Question: Why is the last item on my 'UIAlertView' bold?

I notice this happens on all of my Alert Views, regardless of weather or not I have a 'cancelButtonTitle' or how many items I have in the alert view.
Does anyone know why this happens and how I can make all of the titles even?
'''
- (IBAction)showGender:(id)sender {
UIAlertView *genAlert = [[UIAlertView alloc] initWithTitle:@"Select gender."
message:nil
delegate:self
cancelButtonTitle:nil
otherButtonTitles:@"Male", @"Female", @"Transgender", @"Unknown", nil];
genAlert.tag = 4;
[genAlert show];
}
'''
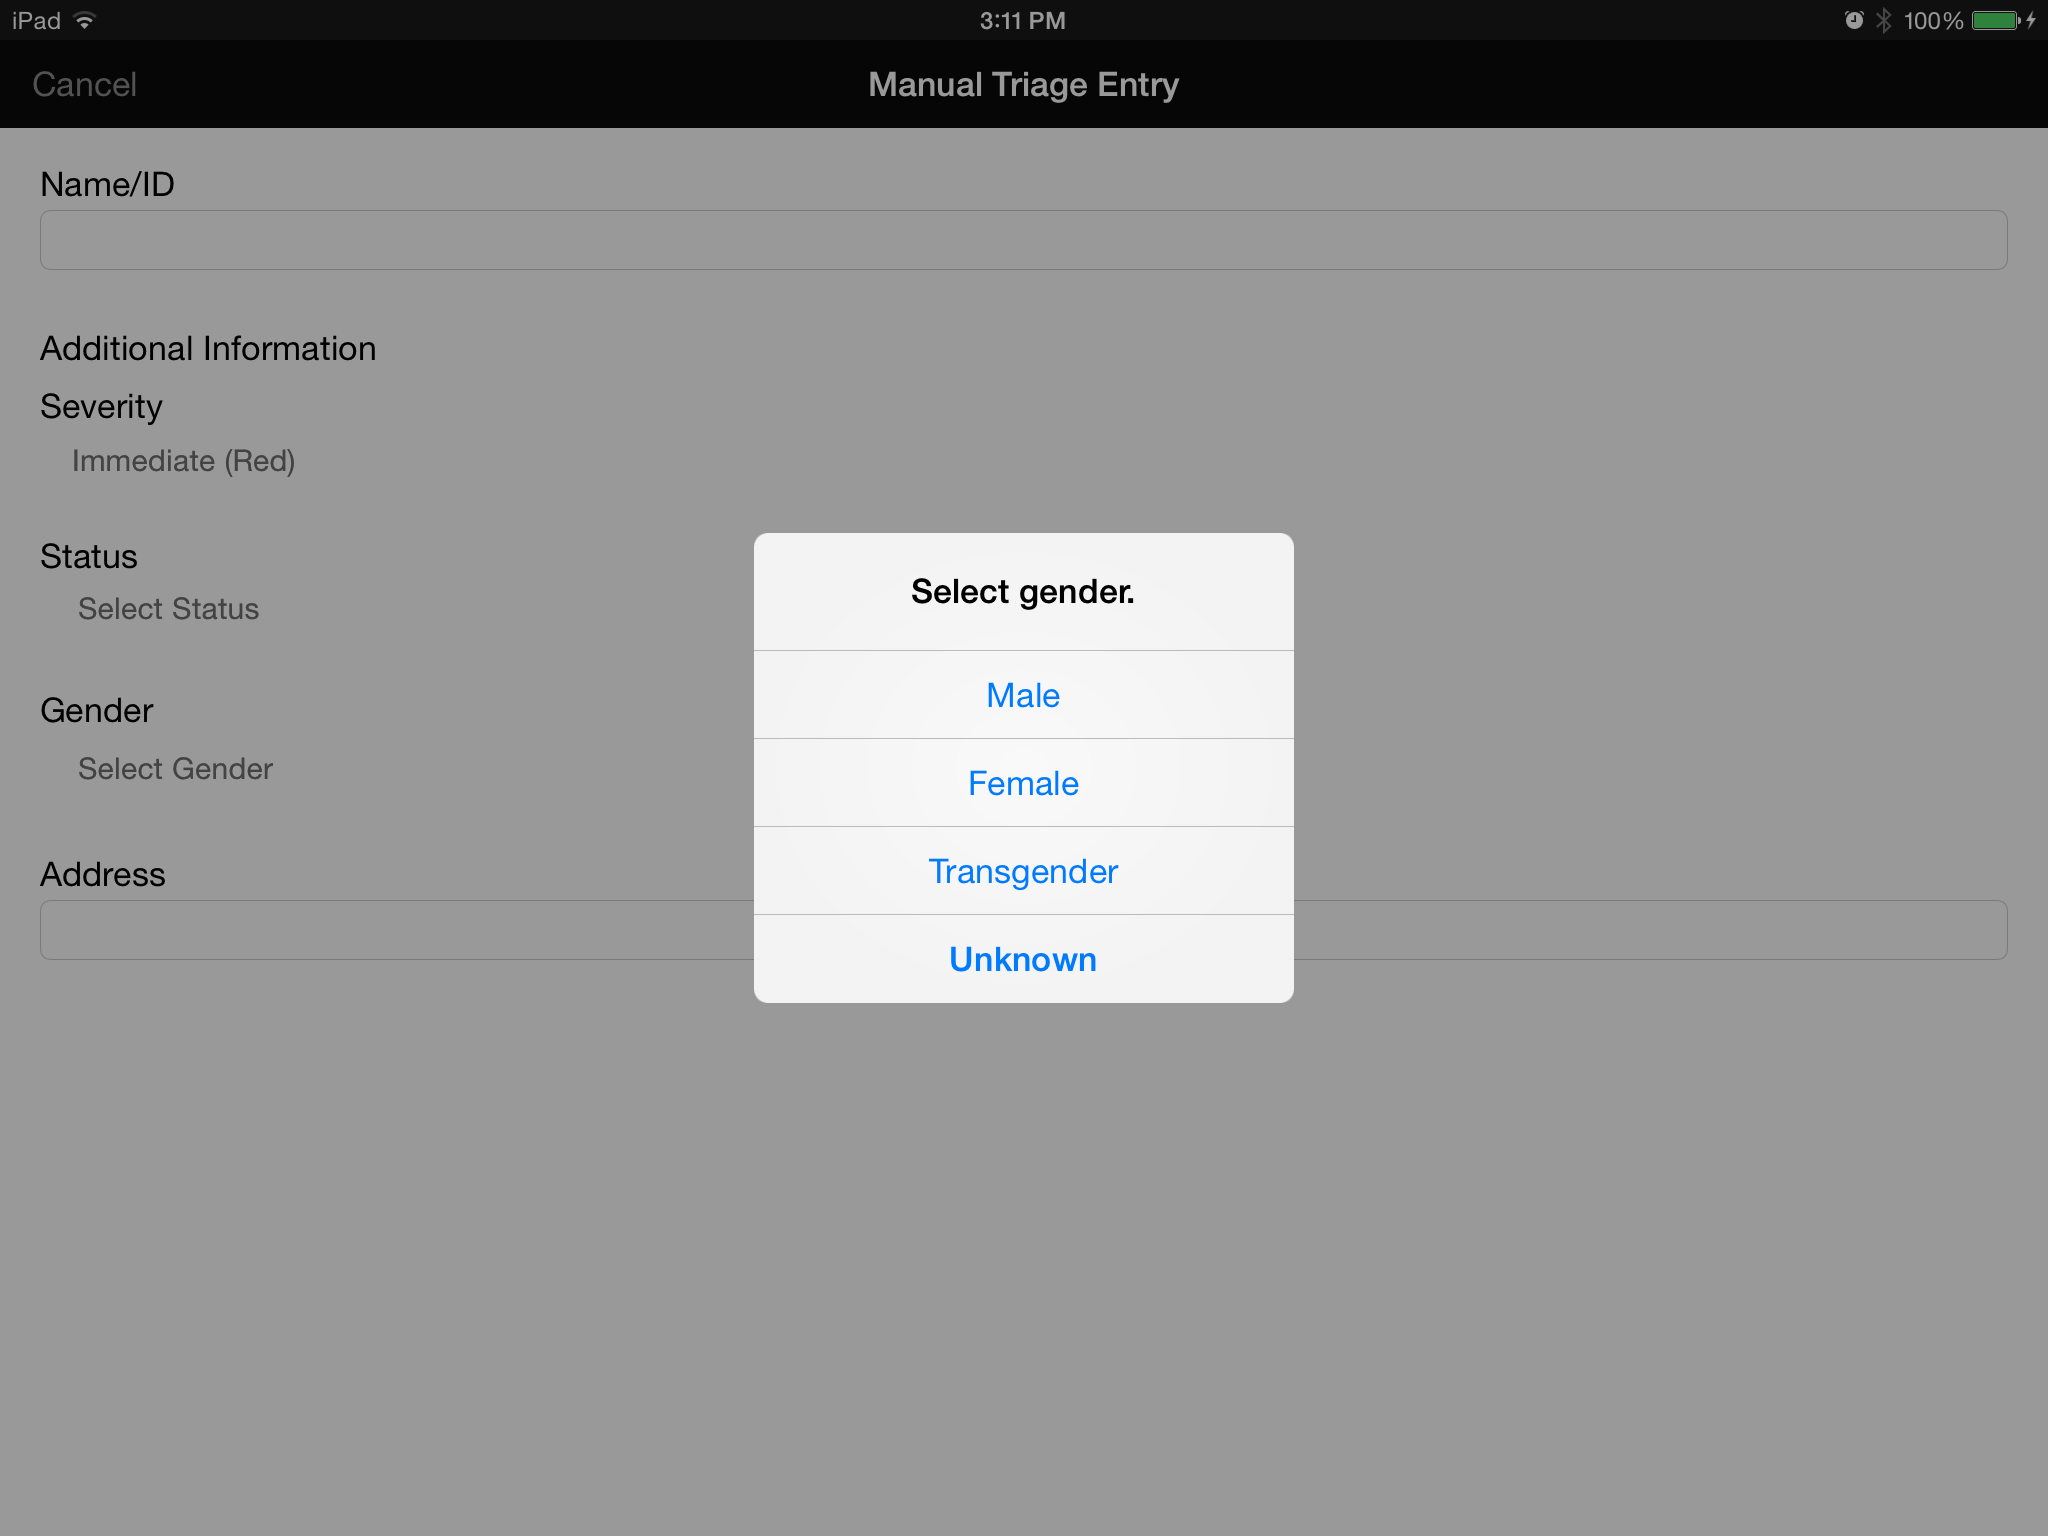
Answer: If no cancel button is set, 'Apple' will set it to numberOfButtons - 1.
Try setting 'cancelButtonIndex' to '-1' and see if that helps.
W
EDIT: Well thats a pain. Since iOS7 I have been having lots of styling issues with the UIAlertView, specifically not being able to style it like previously. To help out I have made available a few files on github. Just drop them into your project and you will have a clone of UIAlertView that you can fully customise.
<URL>
W